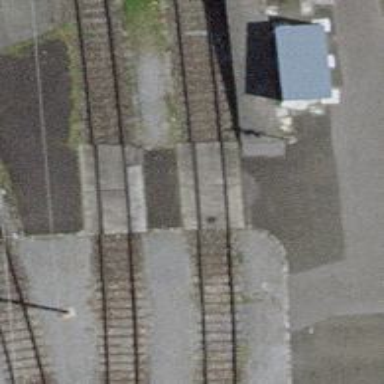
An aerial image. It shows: Crossing for the railway.